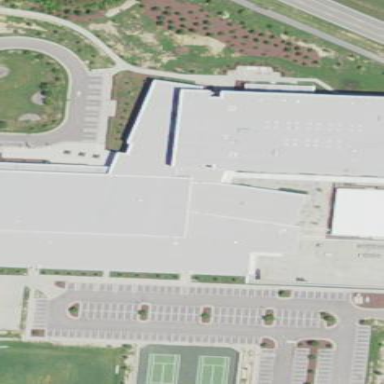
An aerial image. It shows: School building.